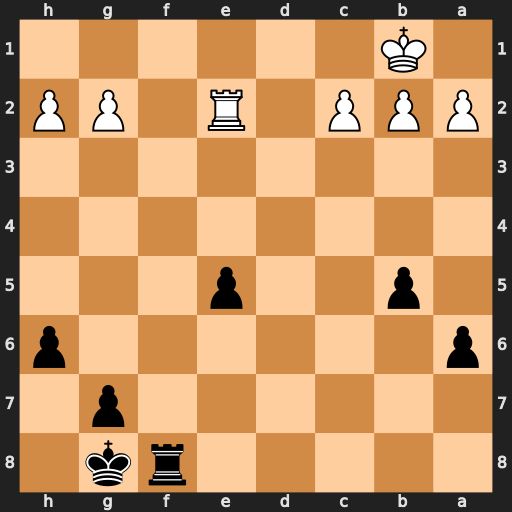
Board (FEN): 5rk1/6p1/p6p/1p2p3/8/8/PPP1R1PP/1K6
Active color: b
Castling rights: -
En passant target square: -
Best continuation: Rf1+ Re1 Rxe1#